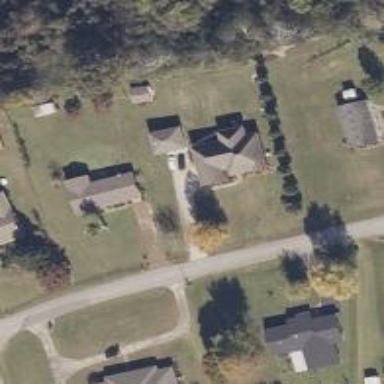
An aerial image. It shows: Driveway.